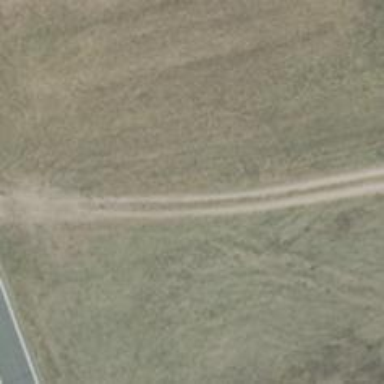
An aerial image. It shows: Gravel track with grade4 tracktype.